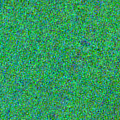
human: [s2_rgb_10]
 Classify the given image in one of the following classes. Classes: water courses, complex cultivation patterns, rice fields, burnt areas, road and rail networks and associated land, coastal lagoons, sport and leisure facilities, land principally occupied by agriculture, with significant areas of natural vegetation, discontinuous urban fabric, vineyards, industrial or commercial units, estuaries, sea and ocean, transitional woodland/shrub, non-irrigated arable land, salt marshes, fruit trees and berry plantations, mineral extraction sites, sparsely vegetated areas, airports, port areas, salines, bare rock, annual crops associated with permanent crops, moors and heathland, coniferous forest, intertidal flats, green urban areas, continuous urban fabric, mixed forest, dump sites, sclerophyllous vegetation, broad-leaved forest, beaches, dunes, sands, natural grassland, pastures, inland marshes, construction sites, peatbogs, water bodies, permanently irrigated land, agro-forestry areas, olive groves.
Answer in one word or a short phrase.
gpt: sea and ocean